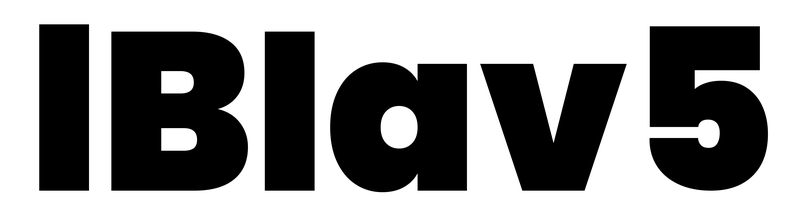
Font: Poppins-Black